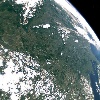
Label: land